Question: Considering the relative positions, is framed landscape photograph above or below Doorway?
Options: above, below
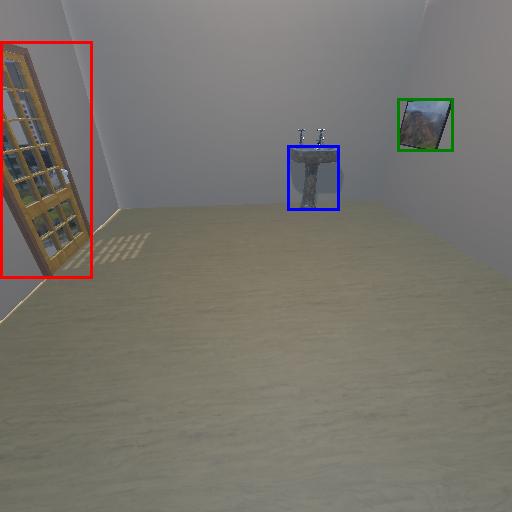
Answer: above